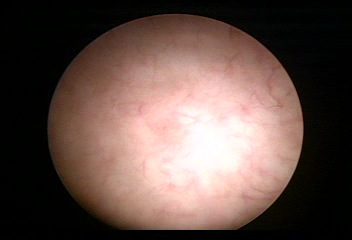
Modality: WLC
Class: Normal mucosa
Bladder cancer association: No